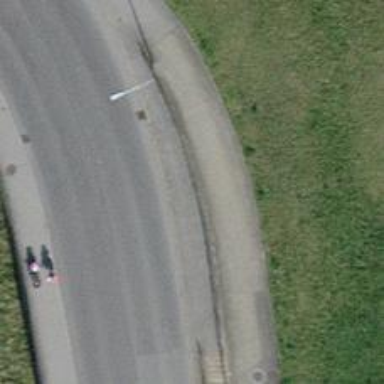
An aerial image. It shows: Sidewalk along the footway.